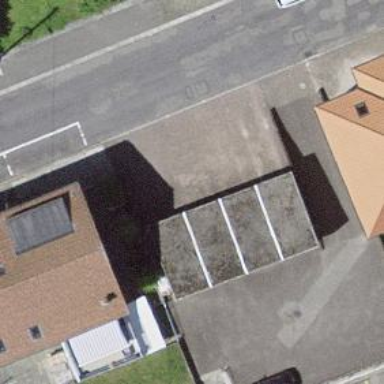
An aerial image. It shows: Flat-roofed garage.